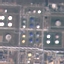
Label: Industrial